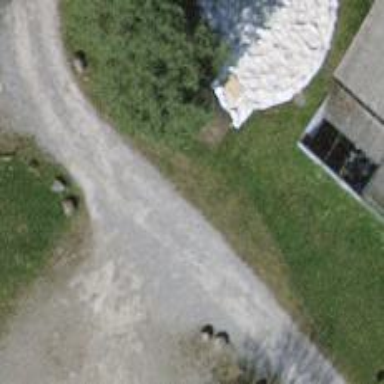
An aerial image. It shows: Footway with fine gravel surface.